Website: bh-photo
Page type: address-validator
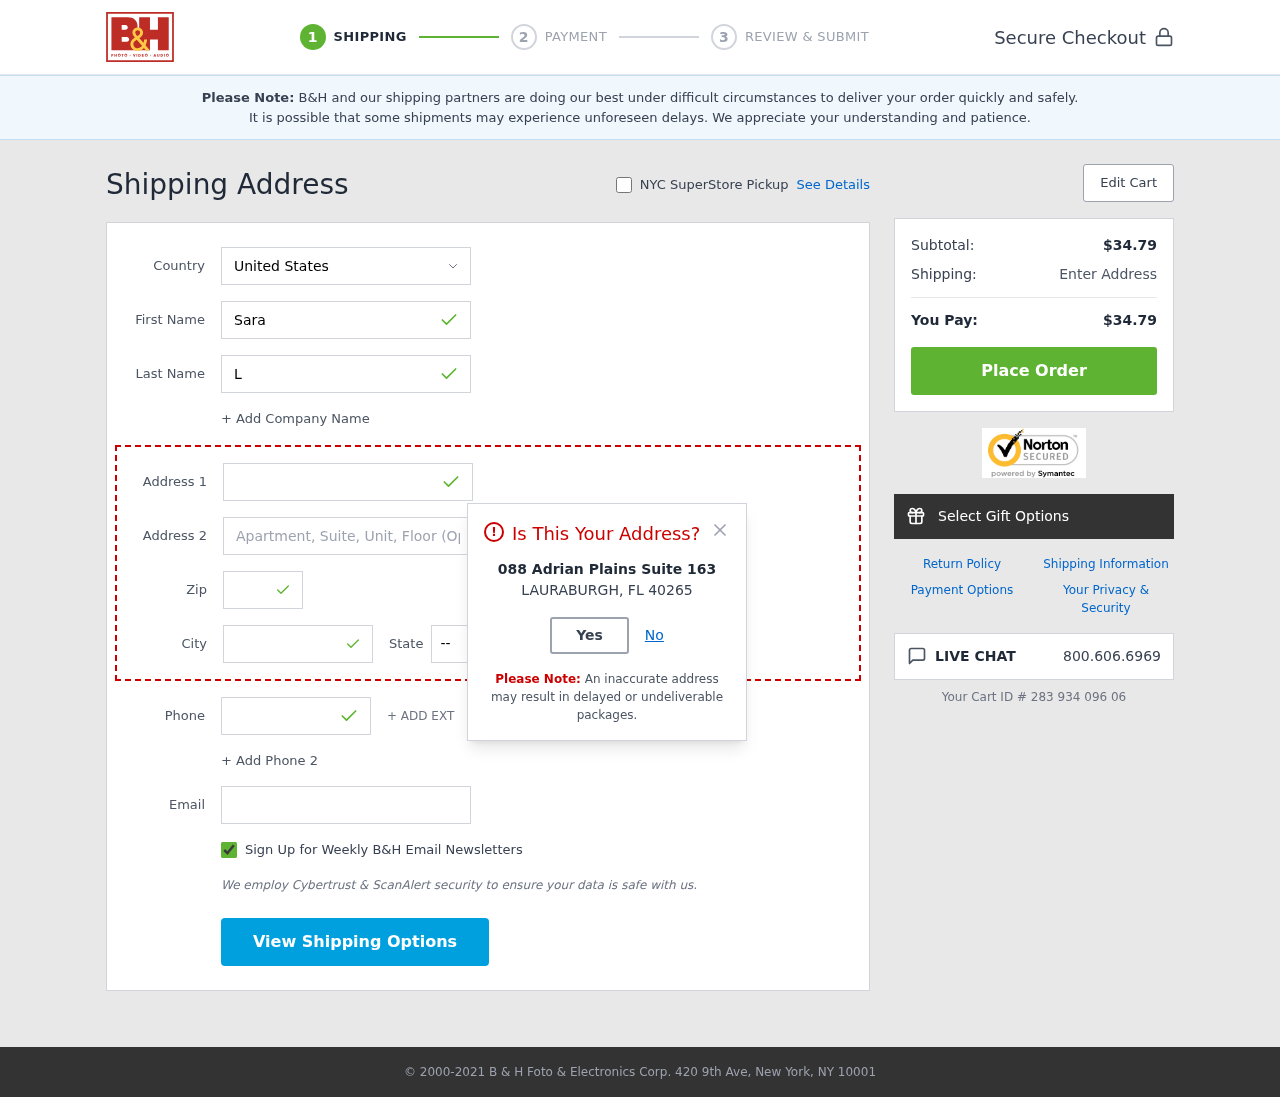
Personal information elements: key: PII_CITY
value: Lauraburgh
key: PII_COUNTRY
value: United States
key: PII_EMAIL
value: sara_lewis@hotmail.com
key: PII_FIRSTNAME
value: Sara
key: PII_LASTNAME
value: Lewis
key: PII_PHONE
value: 5615332647
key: PII_POSTCODE
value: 40265
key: PII_STATE_ABBR
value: FL
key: PII_STREET
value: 088 Adrian Plains Suite 163
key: PII_CITY_MODAL
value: LAURABURGH
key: PII_POSTCODE_FULL
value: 40265
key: PII_POSTCODE_NUMERIC
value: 40265
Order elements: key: ORDER_SUBTOTAL
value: $34.79
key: ORDER_TOTAL
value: $34.79
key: ORDER_ID
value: Your Cart ID # 283 934 096 06